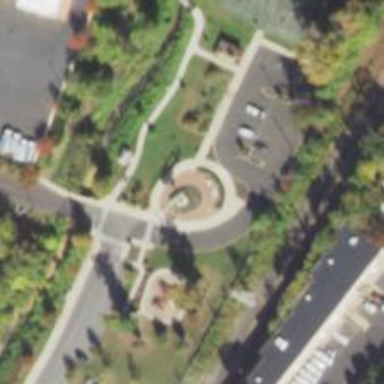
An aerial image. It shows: Historical site featuring war memorial.